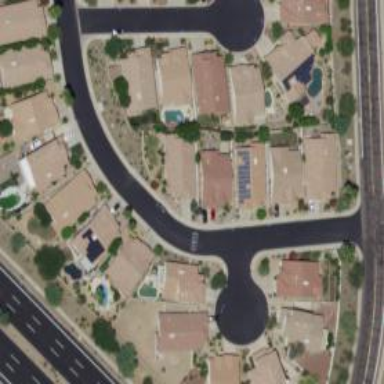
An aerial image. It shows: Asphalt road in residential area.